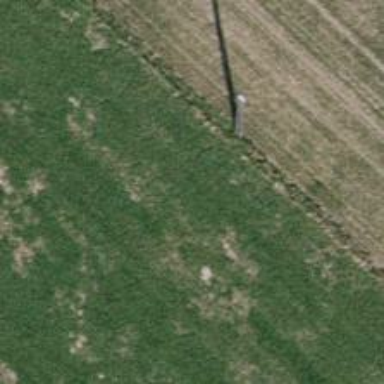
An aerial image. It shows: Power pole.